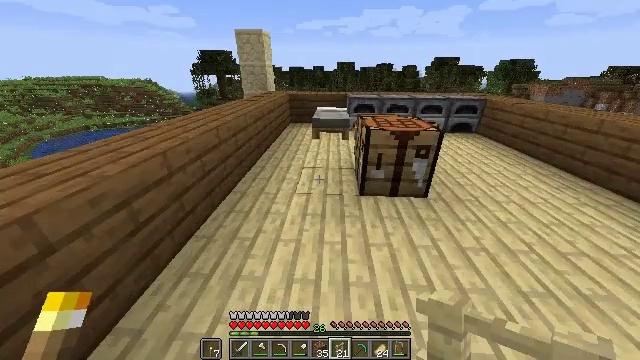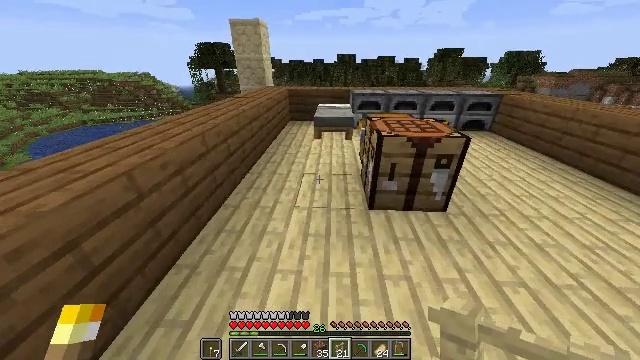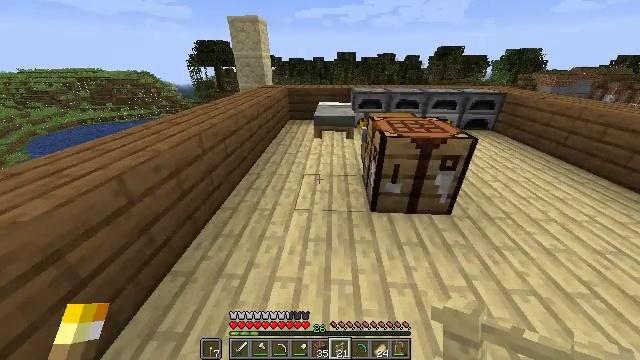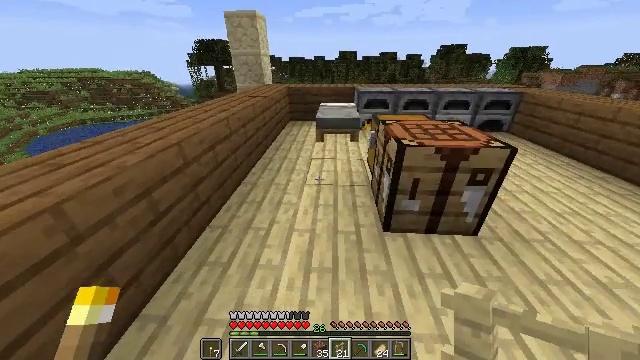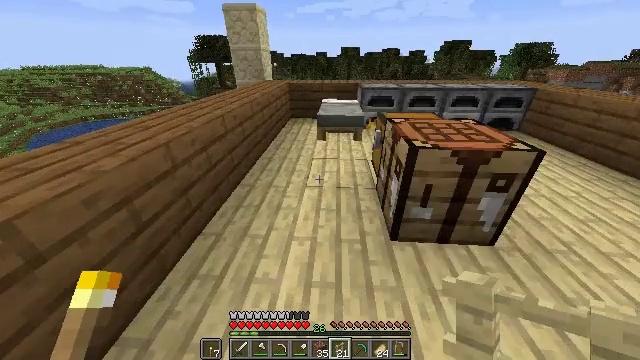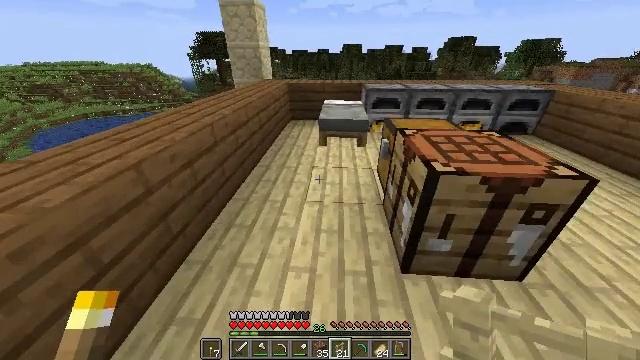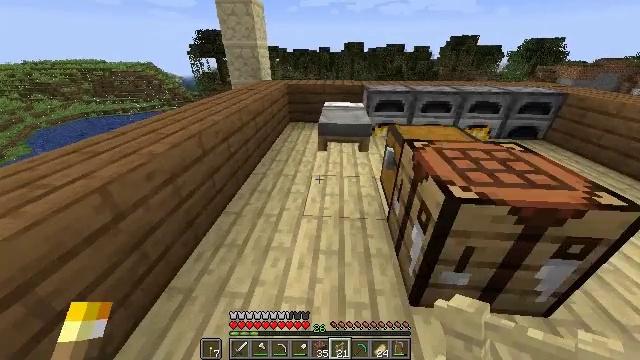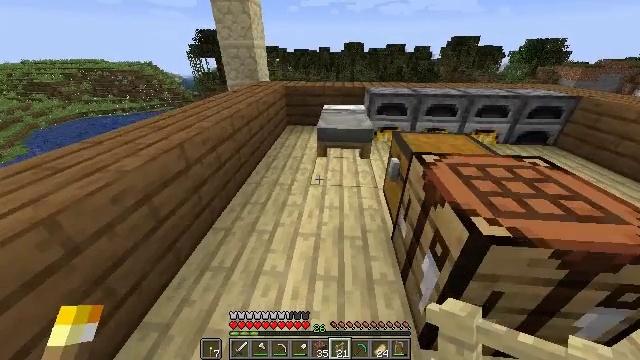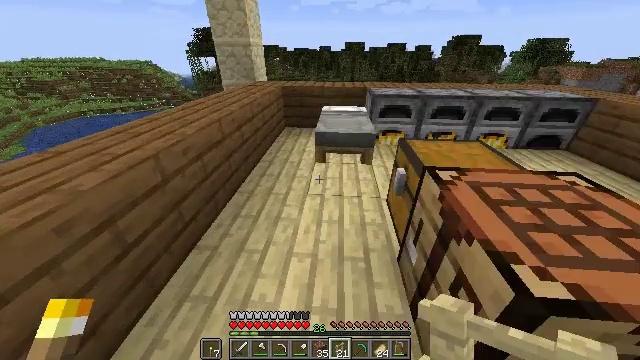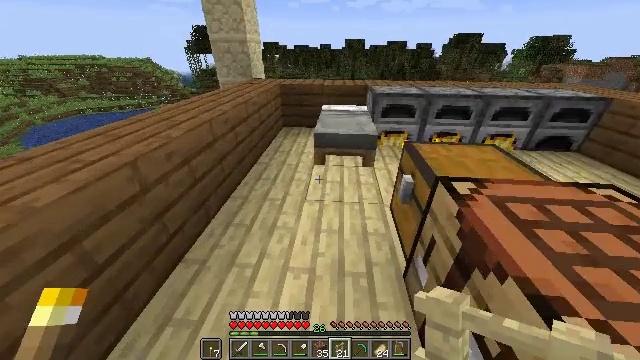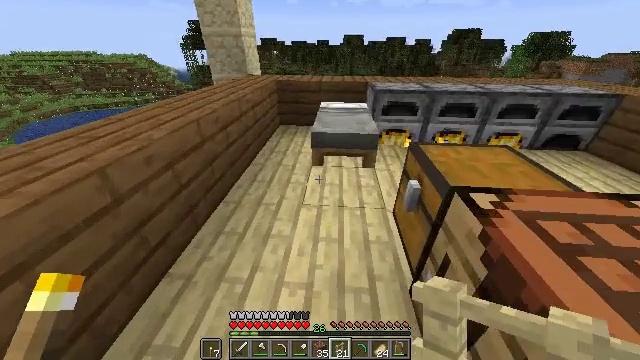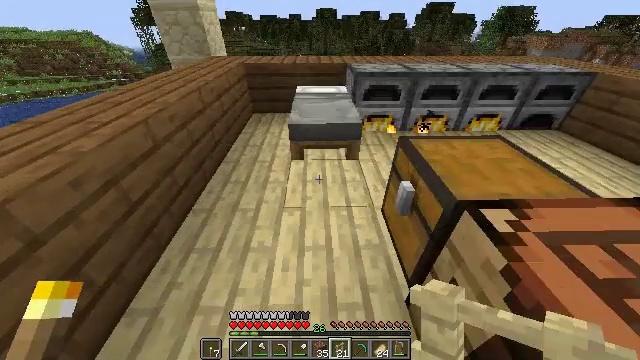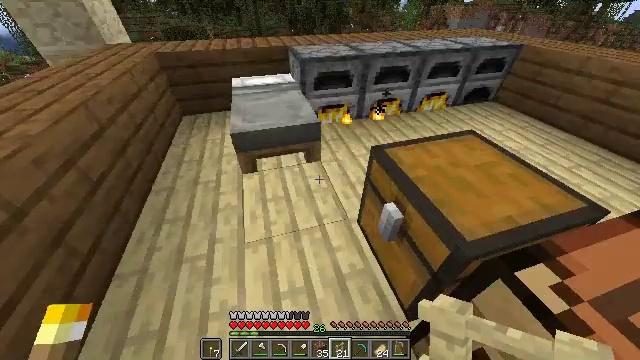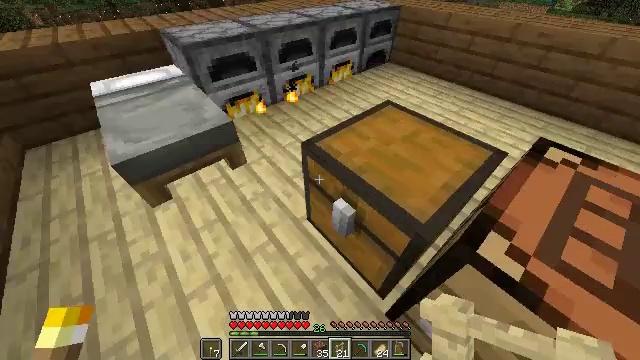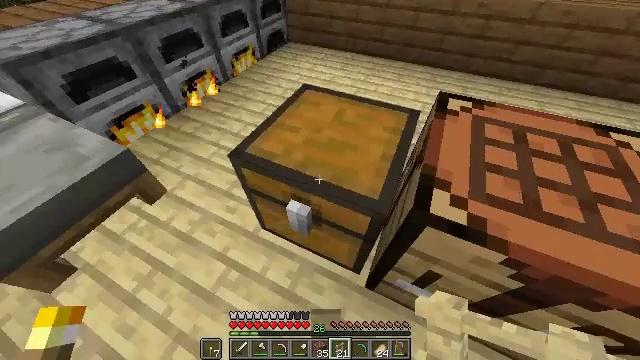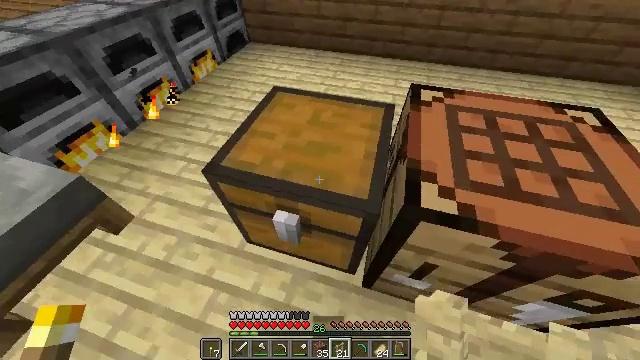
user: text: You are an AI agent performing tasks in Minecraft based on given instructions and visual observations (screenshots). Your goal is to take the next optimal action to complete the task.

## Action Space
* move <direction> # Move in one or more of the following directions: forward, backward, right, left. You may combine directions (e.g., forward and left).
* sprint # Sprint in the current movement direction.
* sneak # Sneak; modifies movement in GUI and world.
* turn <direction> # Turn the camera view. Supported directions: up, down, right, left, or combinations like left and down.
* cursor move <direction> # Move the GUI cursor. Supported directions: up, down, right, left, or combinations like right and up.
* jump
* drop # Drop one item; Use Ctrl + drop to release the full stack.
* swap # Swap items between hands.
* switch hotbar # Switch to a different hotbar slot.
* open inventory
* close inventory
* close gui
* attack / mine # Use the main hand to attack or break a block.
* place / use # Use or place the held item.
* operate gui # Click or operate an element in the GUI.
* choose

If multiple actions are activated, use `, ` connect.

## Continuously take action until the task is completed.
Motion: motion action
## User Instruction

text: craft item air
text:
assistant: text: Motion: move forward, sprint, turn down
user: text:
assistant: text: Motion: move forward, sprint
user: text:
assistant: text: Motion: move forward, sprint
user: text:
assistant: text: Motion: move forward, sprint
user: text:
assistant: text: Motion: move forward, sprint
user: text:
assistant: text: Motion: move forward, sprint
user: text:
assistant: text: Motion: move forward, sprint
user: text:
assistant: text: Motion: move forward, sprint
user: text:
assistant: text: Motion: move forward, sprint
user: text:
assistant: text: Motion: move forward, sprint
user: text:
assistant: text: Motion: move forward, sprint, turn right and down
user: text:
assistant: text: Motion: move forward, sprint, turn right and down
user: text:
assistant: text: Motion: move forward, sprint, turn right and down
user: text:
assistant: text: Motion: sprint, turn right and down
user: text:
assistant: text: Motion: turn right
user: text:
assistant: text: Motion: turn right and up
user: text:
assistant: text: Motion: turn right
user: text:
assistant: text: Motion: use / place
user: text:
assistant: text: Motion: use / place
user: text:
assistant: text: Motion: use / place
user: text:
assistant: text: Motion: no_op
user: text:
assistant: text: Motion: no_op
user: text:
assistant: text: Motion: no_op
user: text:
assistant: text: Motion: no_op
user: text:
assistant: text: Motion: no_op
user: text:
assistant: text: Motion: turn right and down
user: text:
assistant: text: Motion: no_op
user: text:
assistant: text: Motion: no_op
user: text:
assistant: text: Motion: sneak
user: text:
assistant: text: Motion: sneak, turn down